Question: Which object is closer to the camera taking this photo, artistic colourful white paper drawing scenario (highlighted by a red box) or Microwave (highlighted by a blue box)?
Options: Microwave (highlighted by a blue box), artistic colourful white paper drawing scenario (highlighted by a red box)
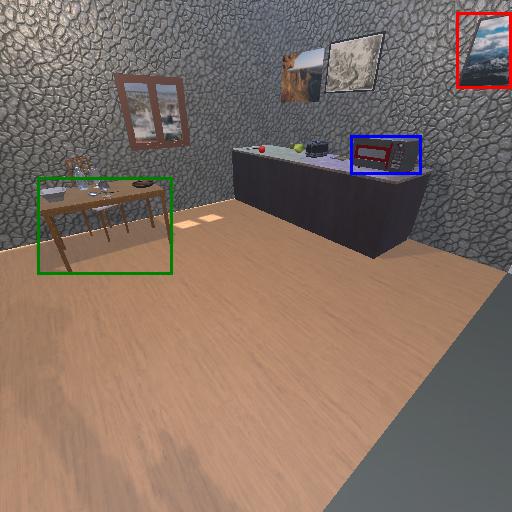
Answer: Microwave (highlighted by a blue box)